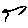
Label: bird